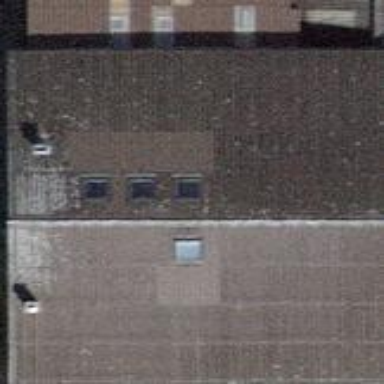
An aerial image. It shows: Building with tile roof.